Question: I'm trying to change the text color of the spinner in action bar. I want to change the text color that appears on the actionbar without changing the color the dropdown items
here is a pic describes what I mean

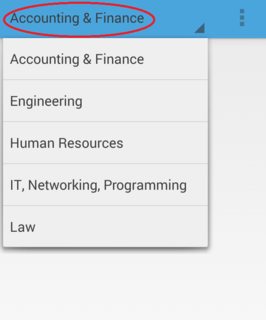
Answer: if you set simple array adapter to spinner
'''
ArrayAdapter<String> customeAdapter = new ArrayAdapter<String>(this, android.R.layout.simple_spinner_dropdown_item, listview_array);
actSpinner.setAdapter(customeAdapter);
'''
Then you can change text color like that
'''
actSpinner.setOnItemSelectedListener(new OnItemSelectedListener() {
@Override
public void onItemSelected(AdapterView<?> arg0, View arg1,
int arg2, long arg3) {
CheckedTextView textView= (CheckedTextView)arg1;
textView.setTextColor(Color.GREEN);
System.err.println("arg2="+ arg2);
}
@Override
public void onNothingSelected(AdapterView<?> arg0) {
}
});
'''
OR you can customize your action bar with spinner
'''
getActionBar().setDisplayShowCustomEnabled(true);
View view = getLayoutInflater().inflate(R.layout.spineer_view_layout, null);
Spinner actSpinner = (Spinner) view.findViewById(R.id.spinner_action_bar);
getActionBar().setCustomView(view);
MyCustomeAdapter customeAdapter = new MyCustomeAdapter(this, listview_array);
actSpinner.setAdapter(customeAdapter);
actSpinner.setOnItemSelectedListener(new OnItemSelectedListener() {
@Override
public void onItemSelected(AdapterView<?> arg0, View arg1,
int arg2, long arg3) {
LinearLayout linearLayout = (LinearLayout )arg1;
TextView textView =(TextView) linearLayout.getChildAt(0);
textView .setTextColor(Color.GREEN);
System.err.println("arg2="+ arg2);
}
@Override
public void onNothingSelected(AdapterView<?> arg0) {
}
});
'''
spinner_action_bar
'''
<?xml version="1.0" encoding="utf-8"?>
<LinearLayout xmlns:android="http://schemas.android.com/apk/res/android"
android:layout_width="match_parent"
android:layout_height="50dp"
android:orientation="horizontal" >
<Spinner
android:id="@+id/spinner_action_bar"
android:layout_width="wrap_content"
android:layout_height="wrap_content" />
</LinearLayout>
'''
This is getView of Custome Adpater
'''
@Override
public View getView(int position, View convertView, ViewGroup arg2) {
LayoutInflater layoutInflater = (LayoutInflater) activity
.getSystemService(Activity.LAYOUT_INFLATER_SERVICE);
ViewHolder holder = null;
if (convertView == null) {
holder = new ViewHolder();
convertView = layoutInflater.inflate(
R.layout.adapter_offer_item_layout, null);
holder.descritpionTextView = (TextView) convertView.findViewById(R.id.value);
convertView.setTag(holder);
} else {
holder = (ViewHolder) convertView.getTag();
}
holder.descritpionTextView.setText(listview_array[position]);
return convertView;
}
private class ViewHolder {
TextView descritpionTextView;
}
'''
adapter_offer_item_layout
'''
<?xml version="1.0" encoding="utf-8"?>
<LinearLayout xmlns:android="http://schemas.android.com/apk/res/android"
android:layout_width="match_parent"
android:layout_height="match_parent"
android:orientation="vertical" >
<TextView
android:id="@+id/value"
android:layout_width="wrap_content"
android:layout_height="wrap_content" />
</LinearLayout>
'''